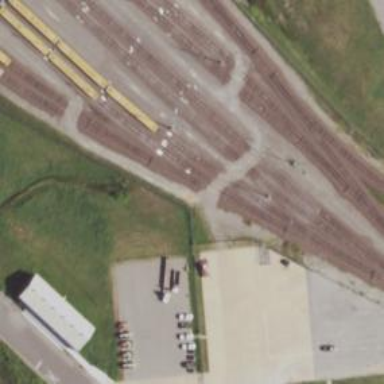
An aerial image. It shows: Level crossing along the railway.